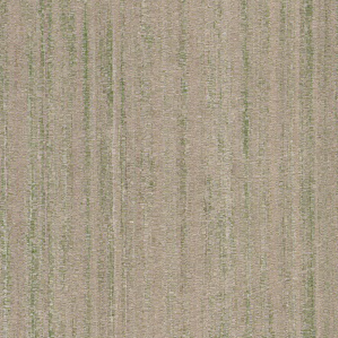
Label: other